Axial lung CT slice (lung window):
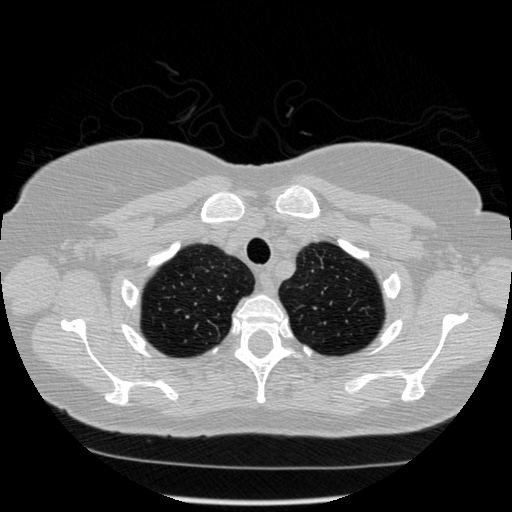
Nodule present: no